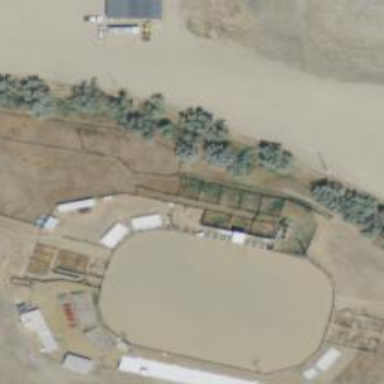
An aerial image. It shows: This is sports centre specializing in rodeo activities.